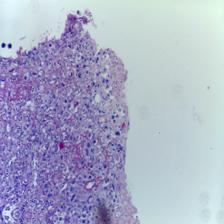
Diagnosis: OSCC